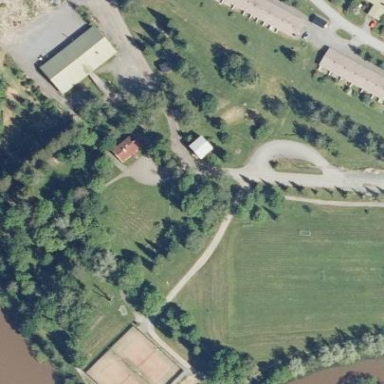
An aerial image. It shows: Lovely park for leisure and relaxation.